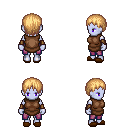
a pixel art fantasy rpg character, female body template, dark elf, purple skin, brown tunic, magenta pants, light blonde plain hairstyle, leather bracers, brown slippers, four views (front, back, left, right), 2x2 character sprite sheet, small pixel art, hard edges, no anti-aliasing